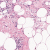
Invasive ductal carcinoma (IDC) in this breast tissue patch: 0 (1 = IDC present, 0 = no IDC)